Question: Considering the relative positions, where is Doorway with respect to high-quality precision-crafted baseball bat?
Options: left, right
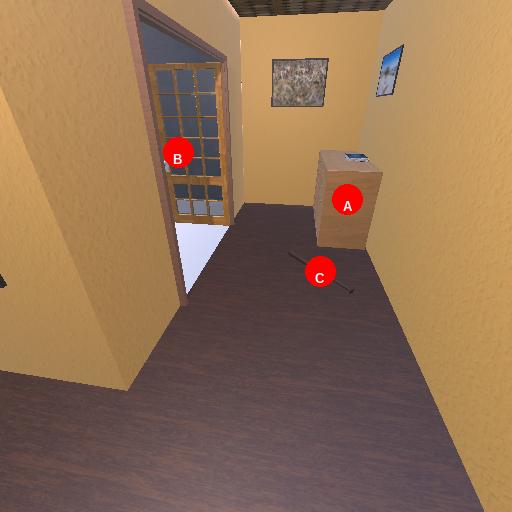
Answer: left